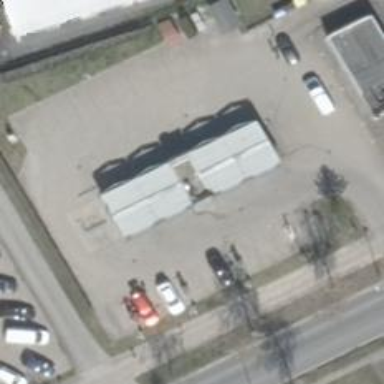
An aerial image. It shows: Car wash facility.